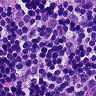
Metastatic tissue present: no